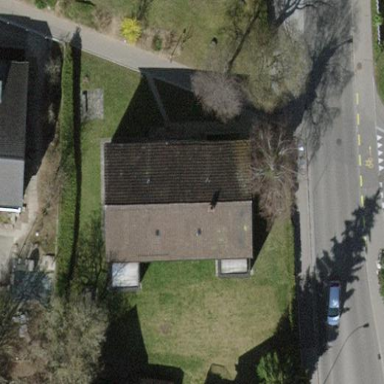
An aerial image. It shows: Building with gabled roof.